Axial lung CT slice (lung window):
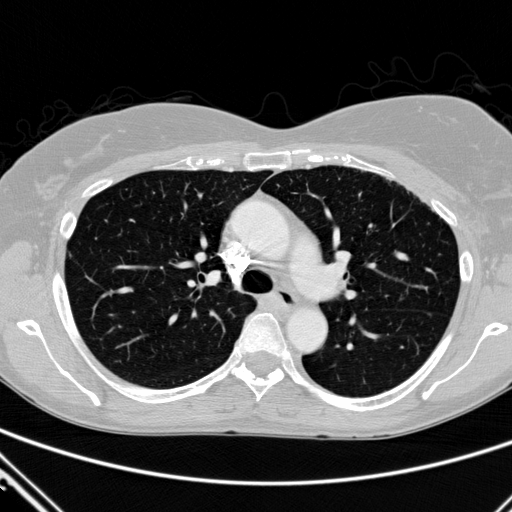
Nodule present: no